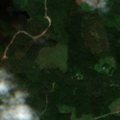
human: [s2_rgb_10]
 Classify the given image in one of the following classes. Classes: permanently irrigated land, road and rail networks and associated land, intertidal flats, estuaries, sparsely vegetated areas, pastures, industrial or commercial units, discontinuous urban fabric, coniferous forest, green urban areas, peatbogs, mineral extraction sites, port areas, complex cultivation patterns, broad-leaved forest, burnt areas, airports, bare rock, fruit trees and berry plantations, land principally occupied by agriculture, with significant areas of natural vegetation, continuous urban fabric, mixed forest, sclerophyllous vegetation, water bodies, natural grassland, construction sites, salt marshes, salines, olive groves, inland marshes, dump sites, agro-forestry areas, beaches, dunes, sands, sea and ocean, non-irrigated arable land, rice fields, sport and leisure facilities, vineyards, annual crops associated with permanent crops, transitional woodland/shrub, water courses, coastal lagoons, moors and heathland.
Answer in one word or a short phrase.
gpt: coniferous forest, mixed forest